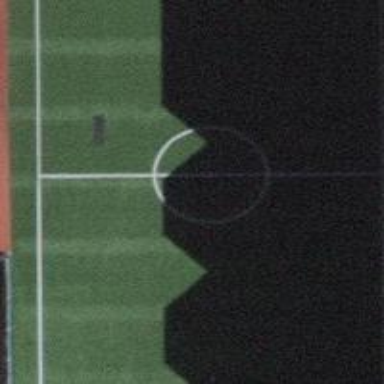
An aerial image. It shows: Ground level soccer pitch.